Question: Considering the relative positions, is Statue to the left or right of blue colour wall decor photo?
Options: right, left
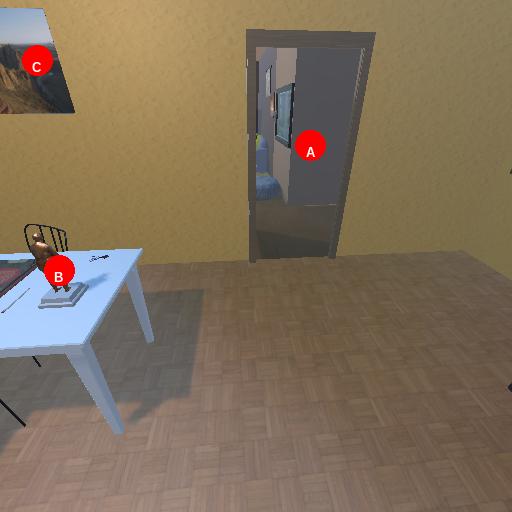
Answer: right